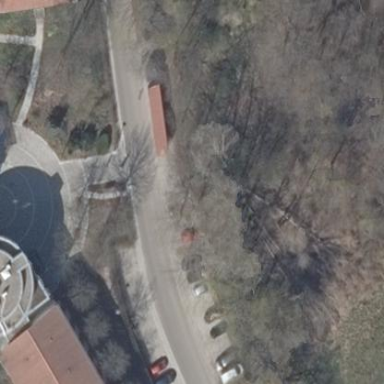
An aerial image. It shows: Parking area with surface.